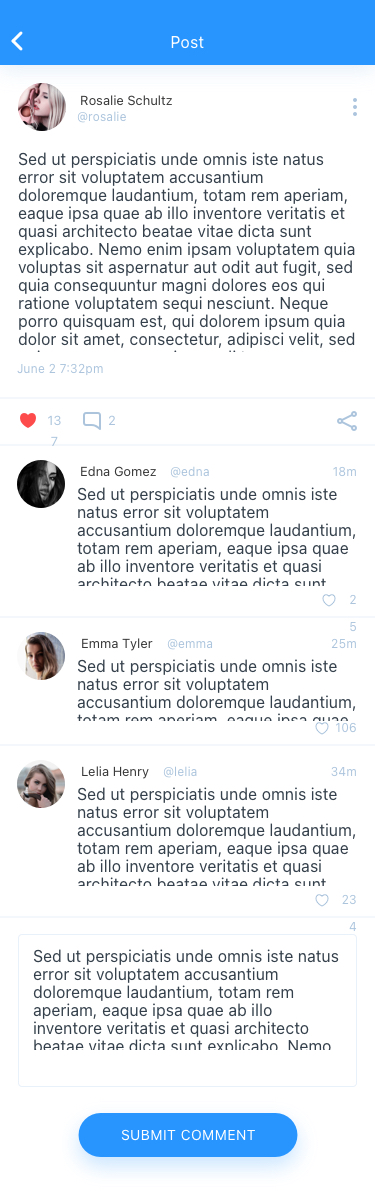
Text in this UI design:
137
2
@rosalie
June 2 7:32pm
Sed ut perspiciatis unde omnis iste natus error sit voluptatem accusantium doloremque laudantium, totam rem aperiam, eaque ipsa quae ab illo inventore veritatis et quasi architecto beatae vitae dicta sunt explicabo. Nemo enim ipsam voluptatem quia voluptas sit aspernatur aut odit aut fugit, sed quia consequuntur magni dolores eos qui ratione voluptatem sequi nesciunt. Neque porro quisquam est, qui dolorem ipsum quia dolor sit amet, consectetur, adipisci velit, sed quia non numquam eius modi tempora incidunt ut labore et dolore magnam aliquam quaerat voluptatem. Ut enim ad minima veniam, quis nostrum exercitationem ullam corporis suscipit laboriosam, nisi ut aliquid ex ea commodi consequatur? Quis autem vel eum iure reprehenderit qui in ea voluptate velit esse quam nihil molestiae consequatur, vel illum qui dolorem eum fugiat quo voluptas nulla pariatur? At vero eos et accusamus et iusto odio dignissimos ducimus qui blanditiis praesentium voluptatum deleniti atque corrupti quos dolores et quas molestias excepturi sint occaecati cupiditate non provident, similique sunt in culpa qui officia deserunt mollitia animi, id est laborum et dolorum fuga. Et harum quidem rerum facilis est et expedita distinctio.
Rosalie Schultz
Edna Gomez
Sed ut perspiciatis unde omnis iste natus error sit voluptatem accusantium doloremque laudantium, totam rem aperiam, eaque ipsa quae ab illo inventore veritatis et quasi architecto beatae vitae dicta sunt explicabo. Nemo enim ipsam voluptatem quia voluptas sit aspernatur aut odit aut fugit, sed quia consequuntur magni dolores eos qui ratione voluptatem sequi nesciunt. Neque porro quisquam est, qui dolorem ipsum quia dolor sit amet, consectetur, adipisci velit, sed quia non numquam eius modi tempora incidunt ut labore et dolore magnam aliquam quaerat voluptatem. Ut enim ad minima veniam, quis nostrum exercitationem ullam corporis suscipit laboriosam, nisi ut aliquid ex ea commodi consequatur? Quis autem vel eum iure reprehenderit qui in ea voluptate velit esse quam nihil molestiae consequatur, vel illum qui dolorem eum fugiat quo voluptas nulla pariatur? At vero eos et accusamus et iusto odio dignissimos ducimus qui blanditiis praesentium voluptatum deleniti atque corrupti quos dolores et quas molestias excepturi sint occaecati cupiditate non provident, similique sunt in culpa qui officia deserunt mollitia animi, id est laborum et dolorum fuga. Et harum quidem rerum facilis est et expedita distinctio.
@edna
18m
25
Emma Tyler
Sed ut perspiciatis unde omnis iste natus error sit voluptatem accusantium doloremque laudantium, totam rem aperiam, eaque ipsa quae ab illo inventore veritatis et quasi architecto beatae vitae dicta sunt explicabo. Nemo enim ipsam voluptatem quia voluptas sit aspernatur aut odit aut fugit, sed quia consequuntur magni dolores eos qui ratione voluptatem sequi nesciunt. Neque porro quisquam est, qui dolorem ipsum quia dolor sit amet, consectetur, adipisci velit, sed quia non numquam eius modi tempora incidunt ut labore et dolore magnam aliquam quaerat voluptatem. Ut enim ad minima veniam, quis nostrum exercitationem ullam corporis suscipit laboriosam, nisi ut aliquid ex ea commodi consequatur? Quis autem vel eum iure reprehenderit qui in ea voluptate velit esse quam nihil molestiae consequatur, vel illum qui dolorem eum fugiat quo voluptas nulla pariatur? At vero eos et accusamus et iusto odio dignissimos ducimus qui blanditiis praesentium voluptatum deleniti atque corrupti quos dolores et quas molestias excepturi sint occaecati cupiditate non provident, similique sunt in culpa qui officia deserunt mollitia animi, id est laborum et dolorum fuga. Et harum quidem rerum facilis est et expedita distinctio.
@emma
25m
106
Lelia Henry
Sed ut perspiciatis unde omnis iste natus error sit voluptatem accusantium doloremque laudantium, totam rem aperiam, eaque ipsa quae ab illo inventore veritatis et quasi architecto beatae vitae dicta sunt explicabo. Nemo enim ipsam voluptatem quia voluptas sit aspernatur aut odit aut fugit, sed quia consequuntur magni dolores eos qui ratione voluptatem sequi nesciunt. Neque porro quisquam est, qui dolorem ipsum quia dolor sit amet, consectetur, adipisci velit, sed quia non numquam eius modi tempora incidunt ut labore et dolore magnam aliquam quaerat voluptatem. Ut enim ad minima veniam, quis nostrum exercitationem ullam corporis suscipit laboriosam, nisi ut aliquid ex ea commodi consequatur? Quis autem vel eum iure reprehenderit qui in ea voluptate velit esse quam nihil molestiae consequatur, vel illum qui dolorem eum fugiat quo voluptas nulla pariatur? At vero eos et accusamus et iusto odio dignissimos ducimus qui blanditiis praesentium voluptatum deleniti atque corrupti quos dolores et quas molestias excepturi sint occaecati cupiditate non provident, similique sunt in culpa qui officia deserunt mollitia animi, id est laborum et dolorum fuga. Et harum quidem rerum facilis est et expedita distinctio.
@lelia
34m
234
Sed ut perspiciatis unde omnis iste natus error sit voluptatem accusantium doloremque laudantium, totam rem aperiam, eaque ipsa quae ab illo inventore veritatis et quasi architecto beatae vitae dicta sunt explicabo. Nemo enim ipsam voluptatem quia voluptas sit aspernatur aut odit aut fugit, sed quia consequuntur magni dolores eos qui ratione voluptatem sequi nesciunt. Neque porro quisquam est, qui dolorem ipsum quia dolor sit amet, consectetur, adipisci velit, sed quia non numquam eius modi tempora incidunt ut labore et dolore magnam aliquam quaerat voluptatem. Ut enim ad minima veniam, quis nostrum exercitationem ullam corporis suscipit laboriosam, nisi ut aliquid ex ea commodi consequatur? Quis autem vel eum iure reprehenderit qui in ea voluptate velit esse quam nihil molestiae consequatur, vel illum qui dolorem eum fugiat quo voluptas nulla pariatur? At vero eos et accusamus et iusto odio dignissimos ducimus qui blanditiis praesentium voluptatum deleniti atque corrupti quos dolores et quas molestias excepturi sint occaecati cupiditate non provident, similique sunt in culpa qui officia deserunt mollitia animi, id est laborum et dolorum fuga. Et harum quidem rerum facilis est et expedita distinctio.